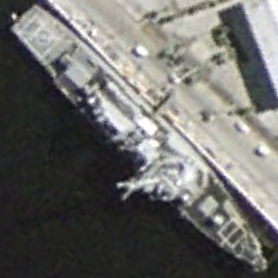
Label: destroyer